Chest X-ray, AP view. Patient: 50 years old, sex M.
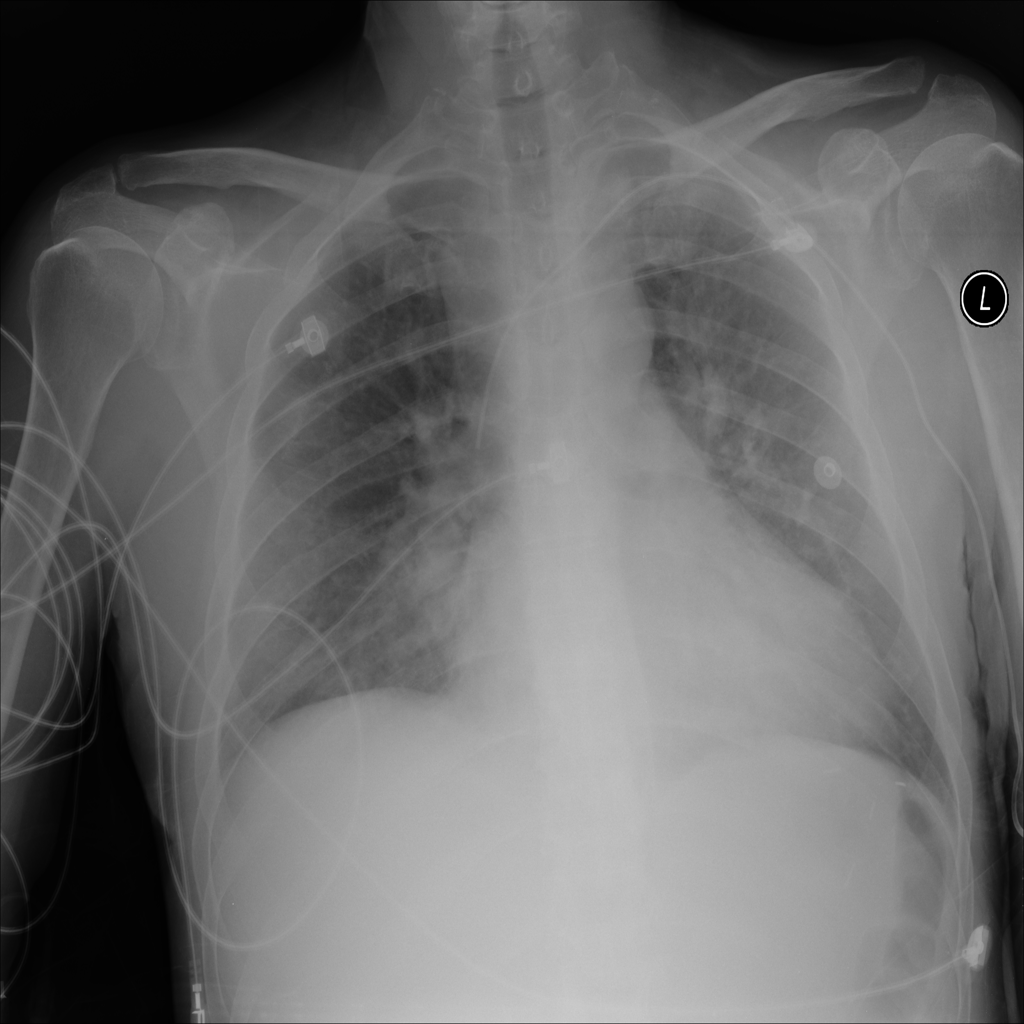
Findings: Effusion, Infiltration